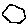
Label: hexagon